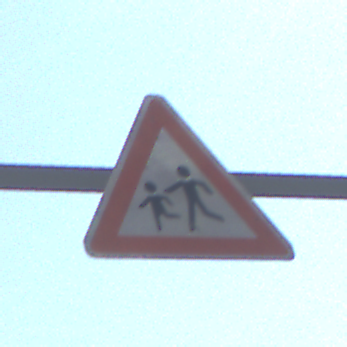
Verkehrszeichen: KinderRechts
Umgebung: Outdoor, Nature
Tageszeit: Midday
Wetter: Clear
Licht: Natural
Jahreszeit: NotSpecified
Kontrast: HighContrast